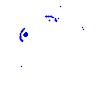
Particle: electron